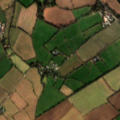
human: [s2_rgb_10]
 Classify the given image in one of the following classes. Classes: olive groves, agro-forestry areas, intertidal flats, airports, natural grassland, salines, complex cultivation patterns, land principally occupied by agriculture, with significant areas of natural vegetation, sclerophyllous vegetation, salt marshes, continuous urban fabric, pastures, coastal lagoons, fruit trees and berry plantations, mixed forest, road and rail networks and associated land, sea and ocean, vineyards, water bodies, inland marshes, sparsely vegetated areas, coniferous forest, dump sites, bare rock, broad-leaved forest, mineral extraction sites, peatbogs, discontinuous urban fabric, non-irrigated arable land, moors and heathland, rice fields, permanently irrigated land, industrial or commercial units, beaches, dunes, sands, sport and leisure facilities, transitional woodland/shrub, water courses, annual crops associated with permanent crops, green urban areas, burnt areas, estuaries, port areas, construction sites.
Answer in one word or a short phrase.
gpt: non-irrigated arable land, pastures